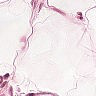
Metastatic tissue present: no